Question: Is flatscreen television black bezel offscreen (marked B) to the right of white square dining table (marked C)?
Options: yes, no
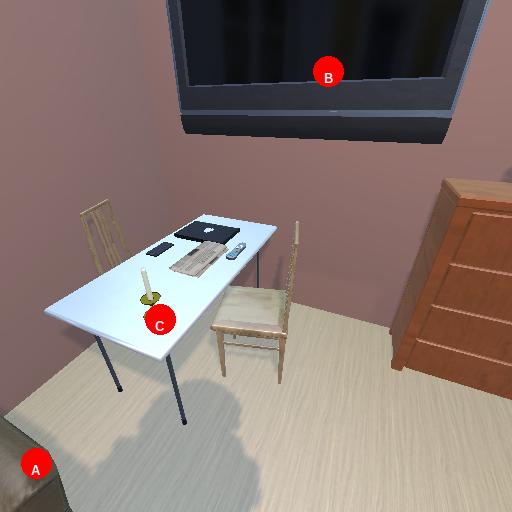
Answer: yes